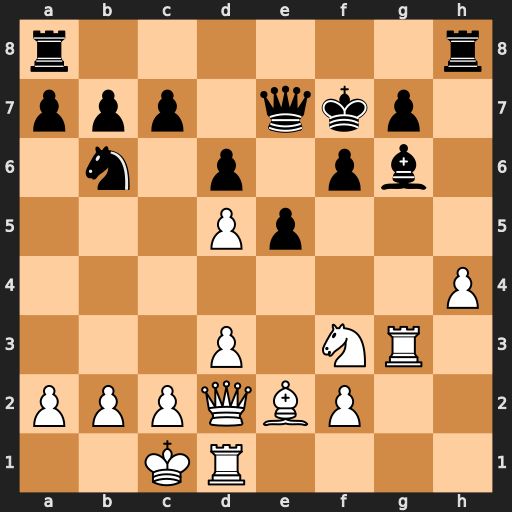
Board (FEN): r6r/ppp1qkp1/1n1p1pb1/3Pp3/7P/3P1NR1/PPPQBP2/2KR4
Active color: w
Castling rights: -
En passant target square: -
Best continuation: Rdg1 Rag8 Rxg6